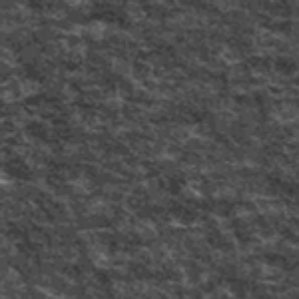
Label: frost